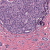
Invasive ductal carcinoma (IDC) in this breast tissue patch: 1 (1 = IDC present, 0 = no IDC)